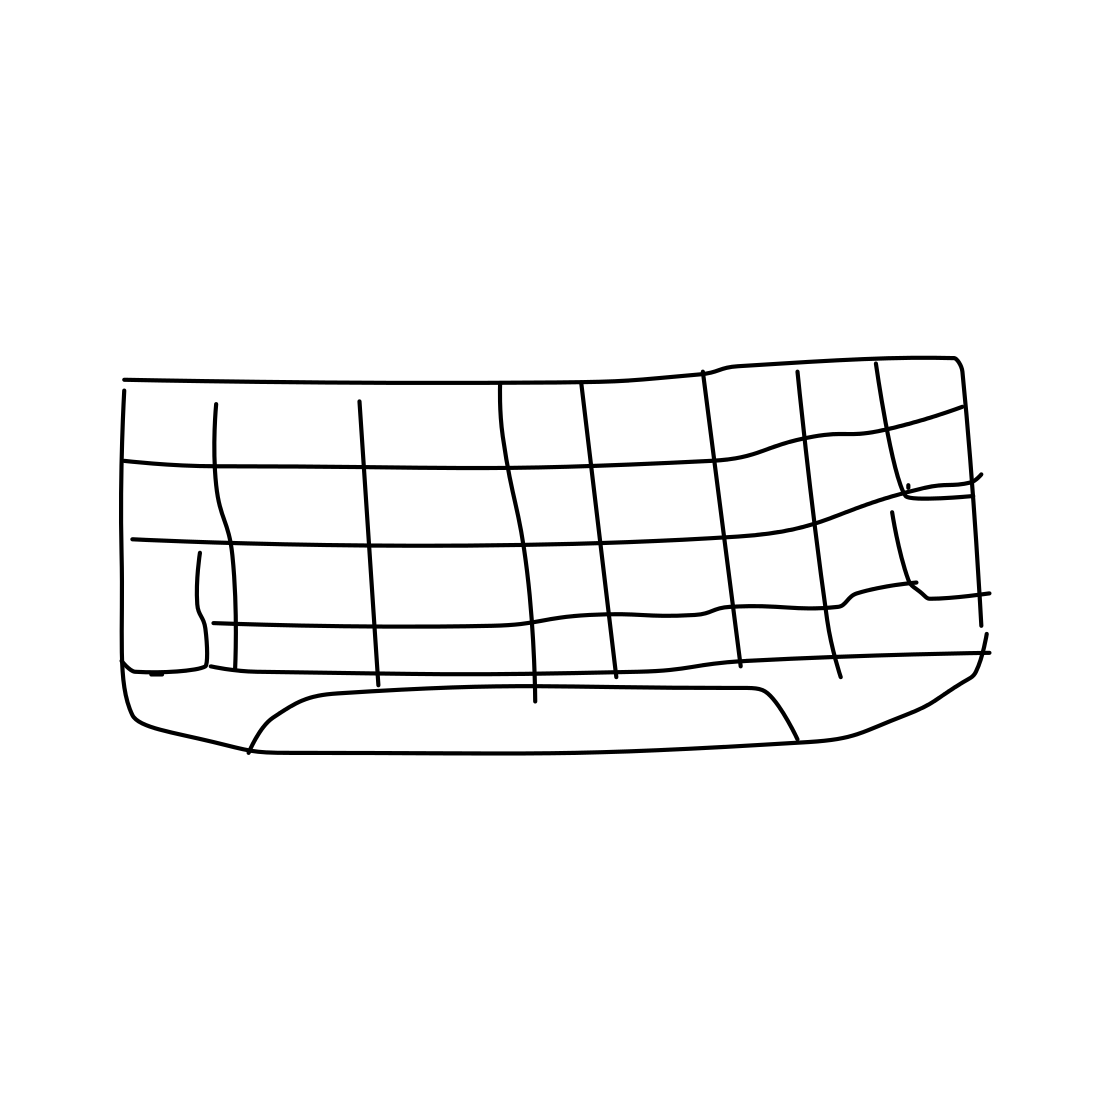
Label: keyboard